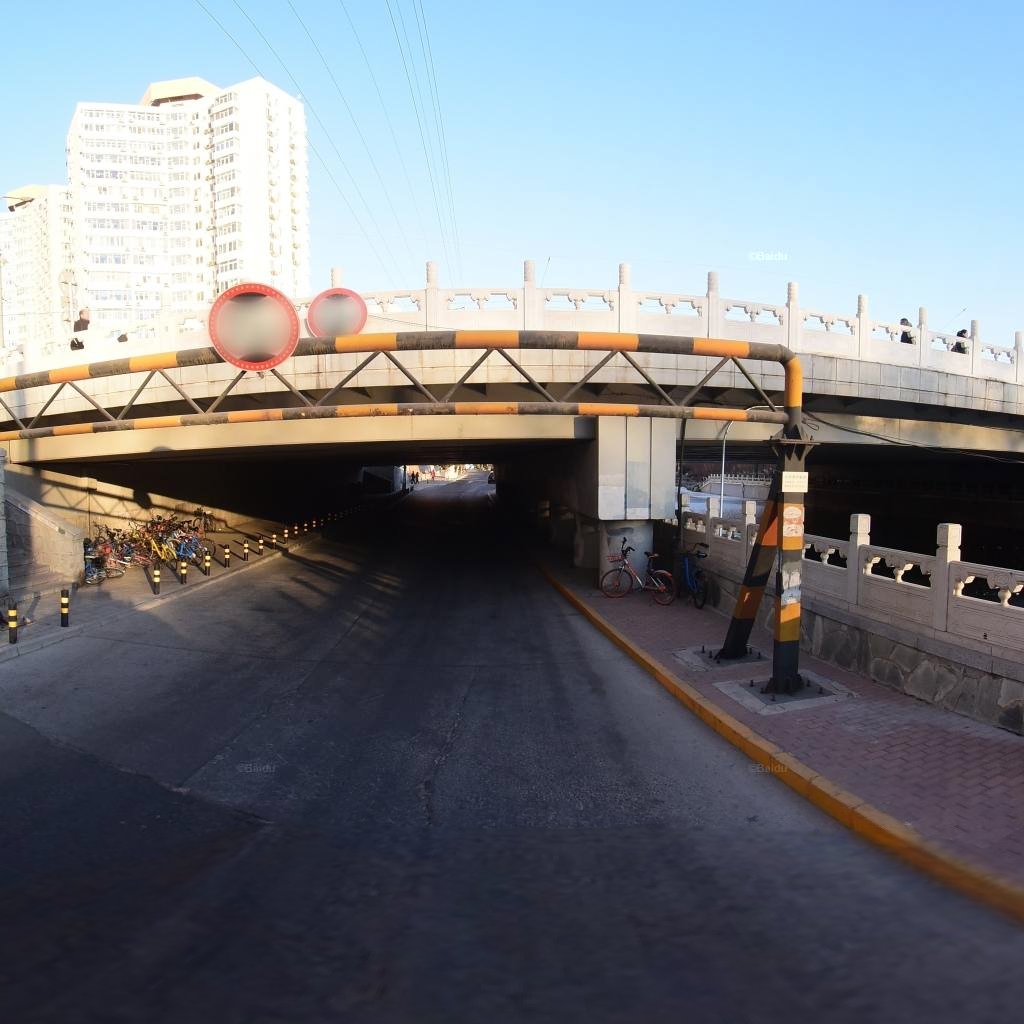
Region: Dongcheng
Road damage annotations: longitudinal crack, transverse crack, longitudinal crack